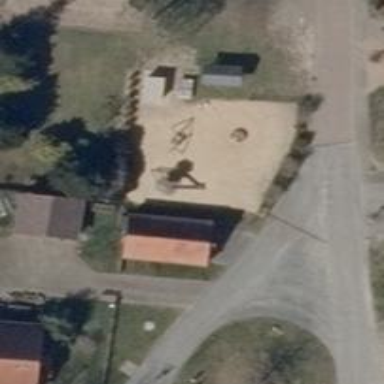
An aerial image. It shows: Playground featuring basket swing.